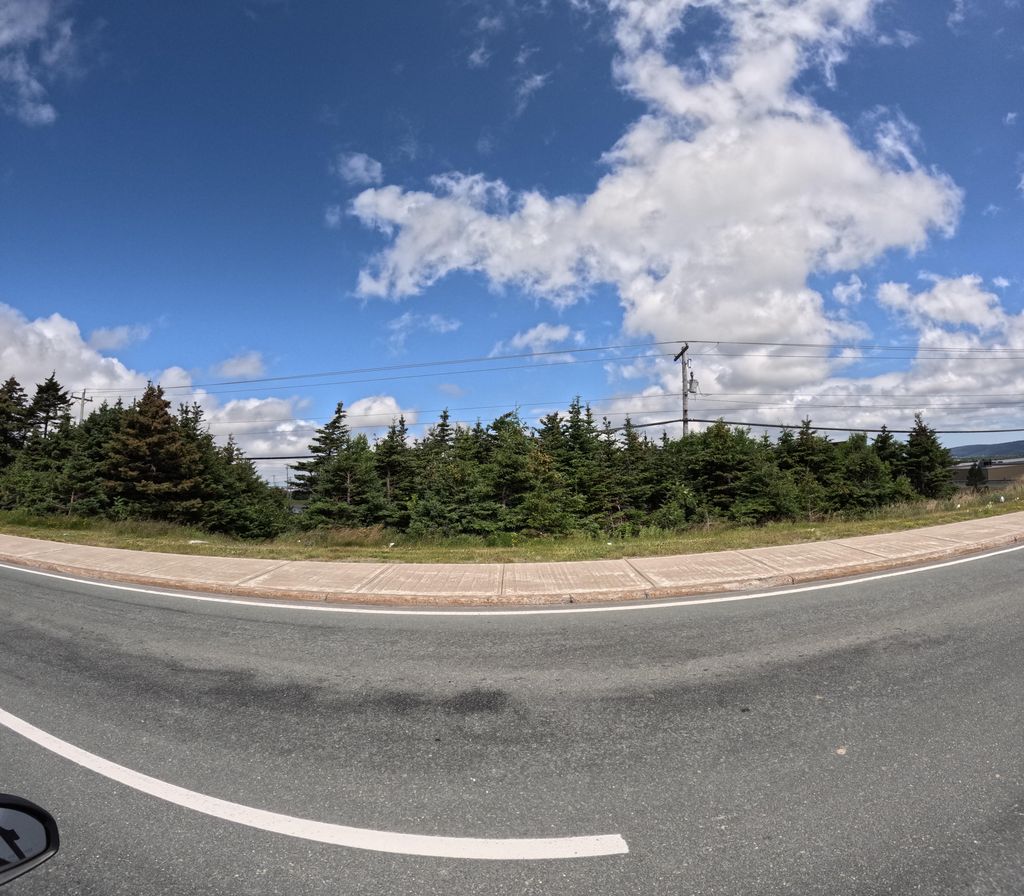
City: st_johns